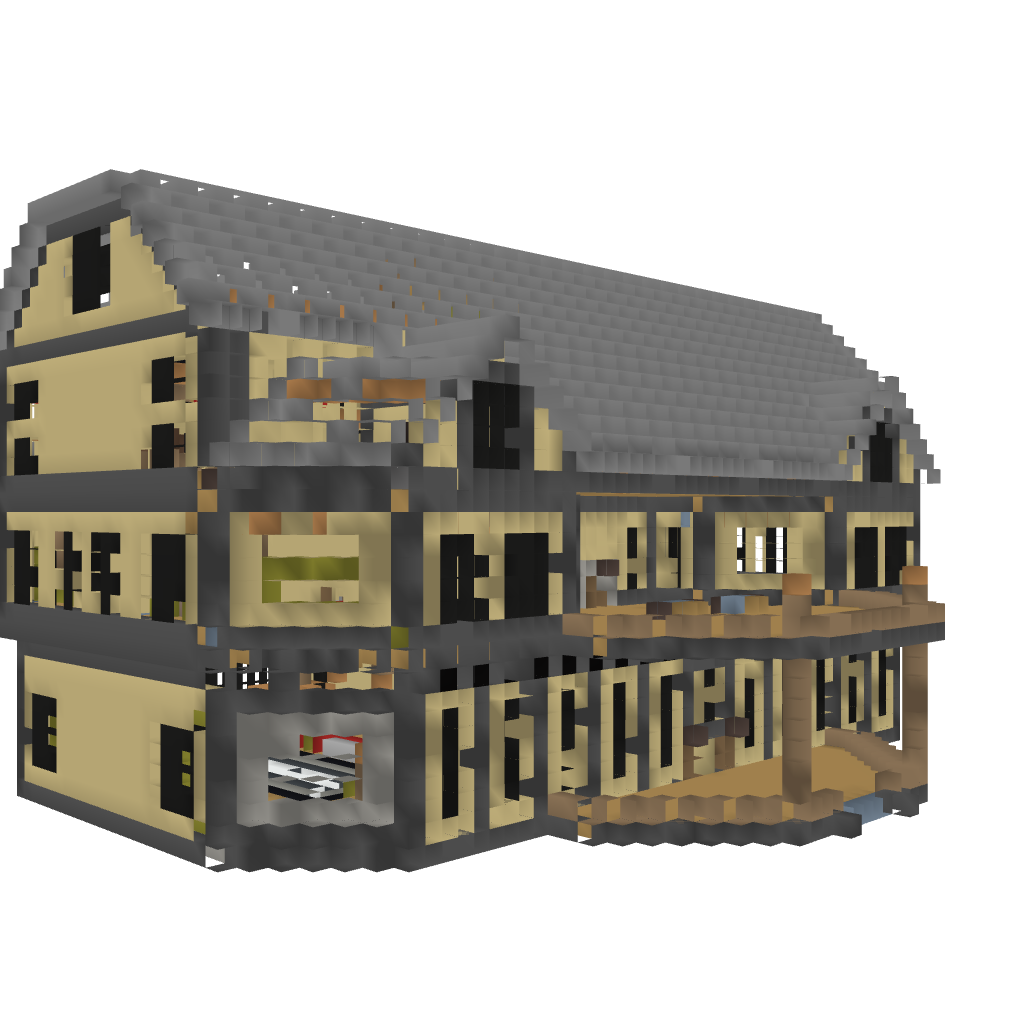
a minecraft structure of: Modern mansion Updated!